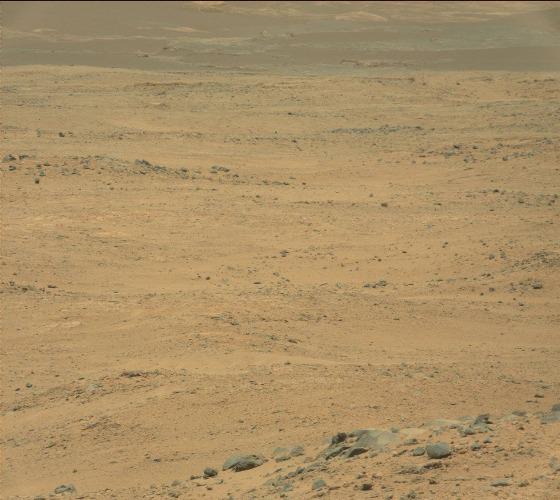
Terrain classes present: Gravel / Sand / Soil, Rock